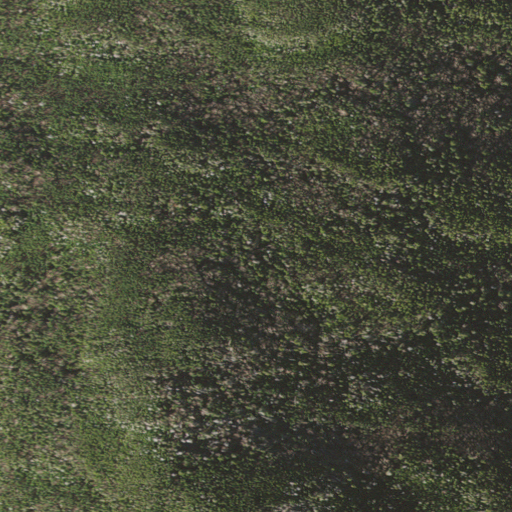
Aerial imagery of ridge(s) in New Hampshire named Durand Ridge containing only evergreen forest